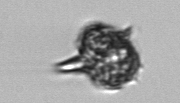
Label: Amylax